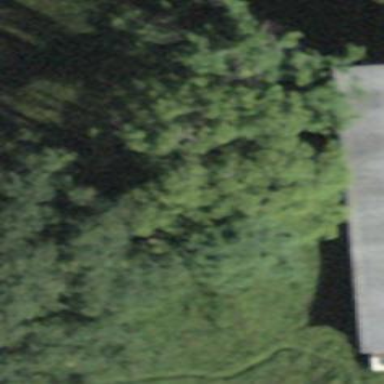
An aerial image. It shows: Forest area.